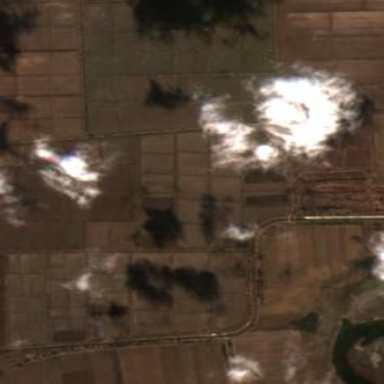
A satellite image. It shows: Farmland with rice crops.